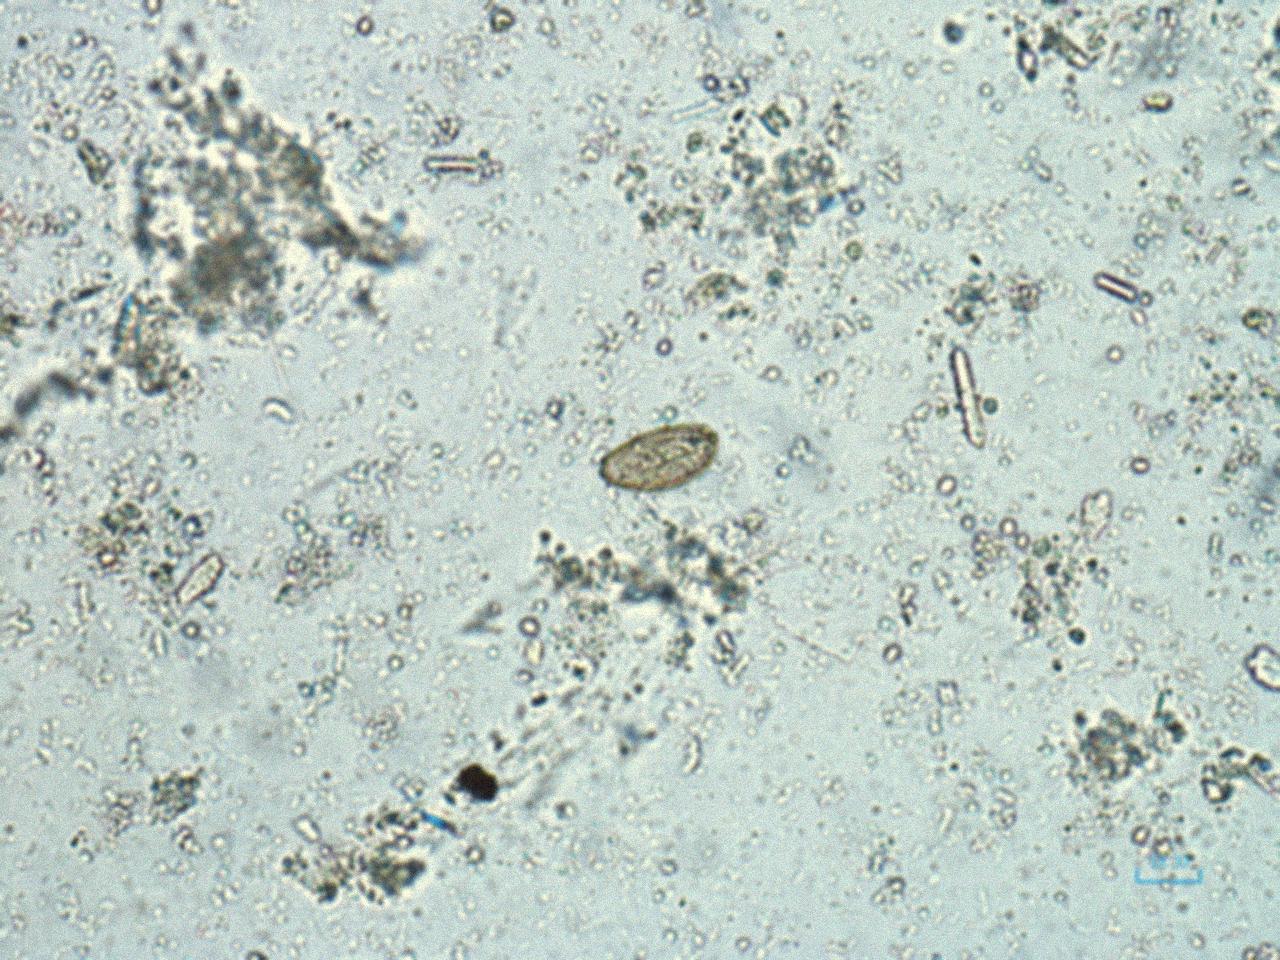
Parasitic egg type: Opisthorchis viverrine